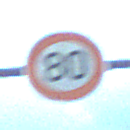
Verkehrszeichen: Geschwindigkeit80
Umgebung: Outdoor, Beach
Tageszeit: SunriseSunset
Wetter: PartlyCloudy
Licht: Natural
Jahreszeit: NotSpecified
Kontrast: MediumContrast